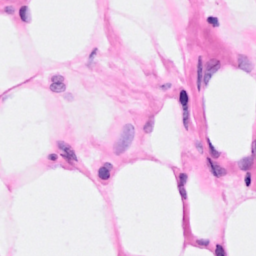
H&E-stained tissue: Breast